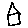
Label: house